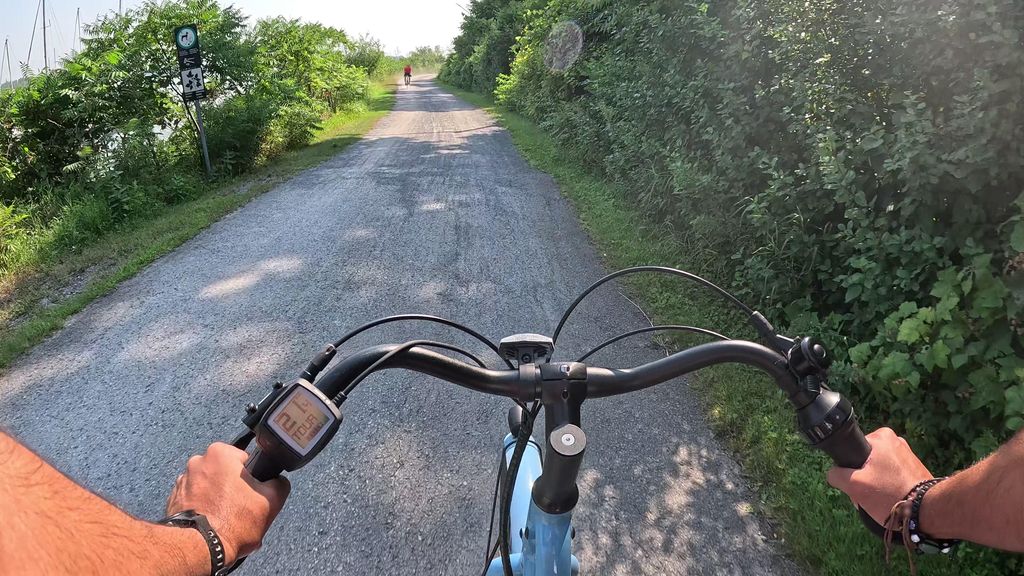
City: ottawa-gatineau